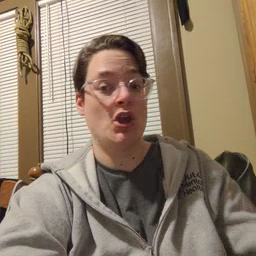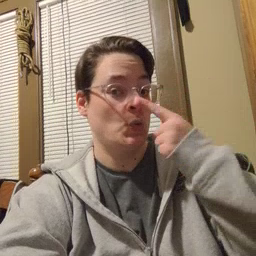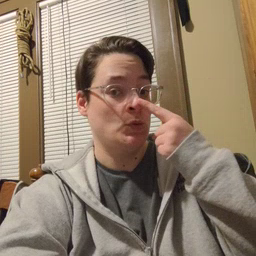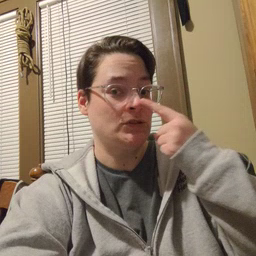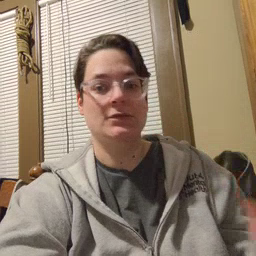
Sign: nose